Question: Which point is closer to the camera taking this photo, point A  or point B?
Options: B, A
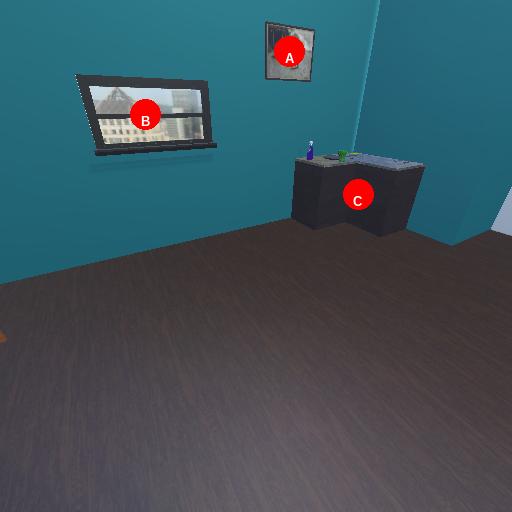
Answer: B